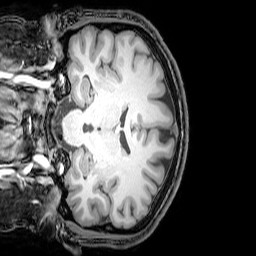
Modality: T1w
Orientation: coronal
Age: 26
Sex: male
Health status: healthy
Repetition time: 0.081 s
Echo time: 0.037 s